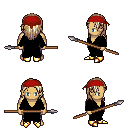
a pixel art fantasy rpg character, male body template, human, tanned skin, black robe, metal pants, white blonde long hairstyle, red bandana, gold boots, spear, four views (front, back, left, right), 2x2 character sprite sheet, small pixel art, hard edges, no anti-aliasing